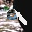
Label: 9